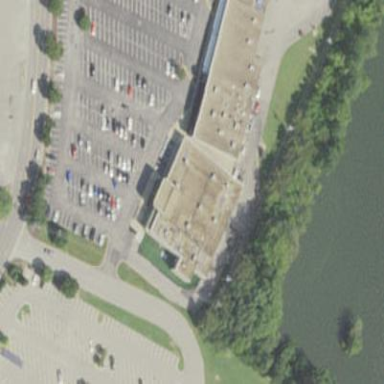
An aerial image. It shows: Building used as fitness center.